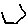
Label: hexagon